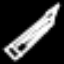
Label: pencil